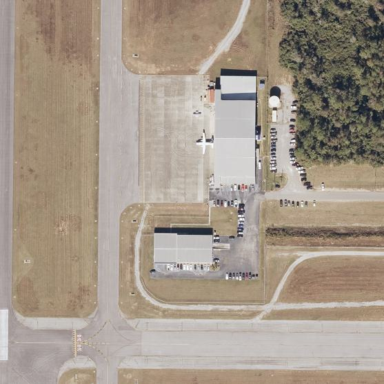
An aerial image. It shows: Concrete apron at the airport.